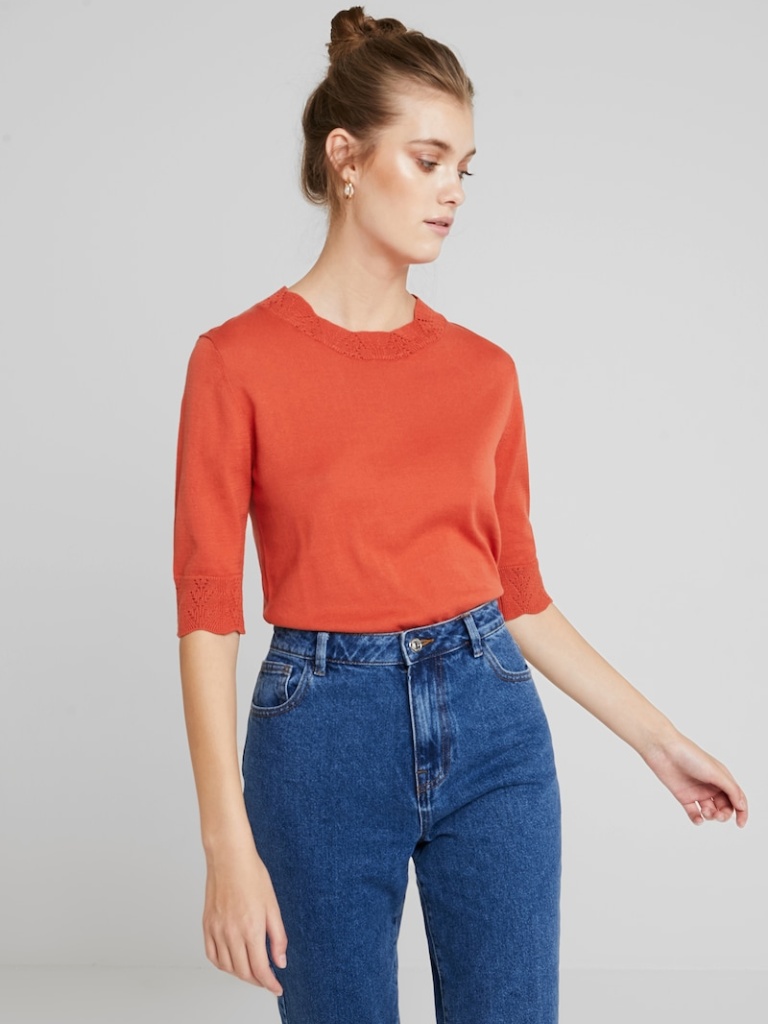
knit relaxed short sleeve hip length Fully Tucked in crew sweater